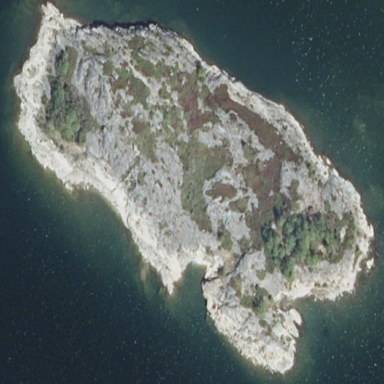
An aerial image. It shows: Islet located along the natural coastline.